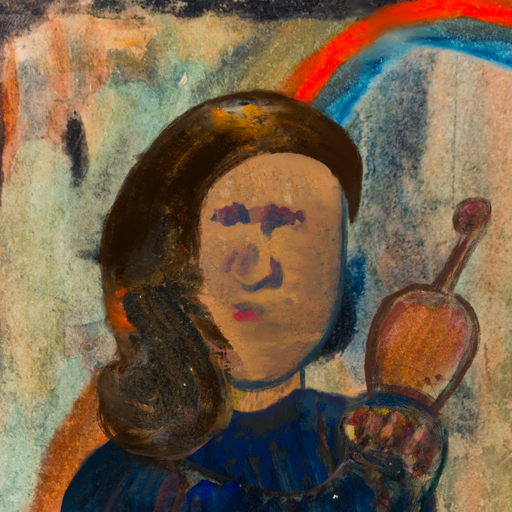
Background: Childish, Head And Neck Front: In_The_Sun, Face Front: In_The_Sun, Bust: Pipe, Hair Front: Gypsy_Queen, Head Accessory: Blank, Second Necklace: Blank, Necklace: Blank, Baby: Blank